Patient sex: F
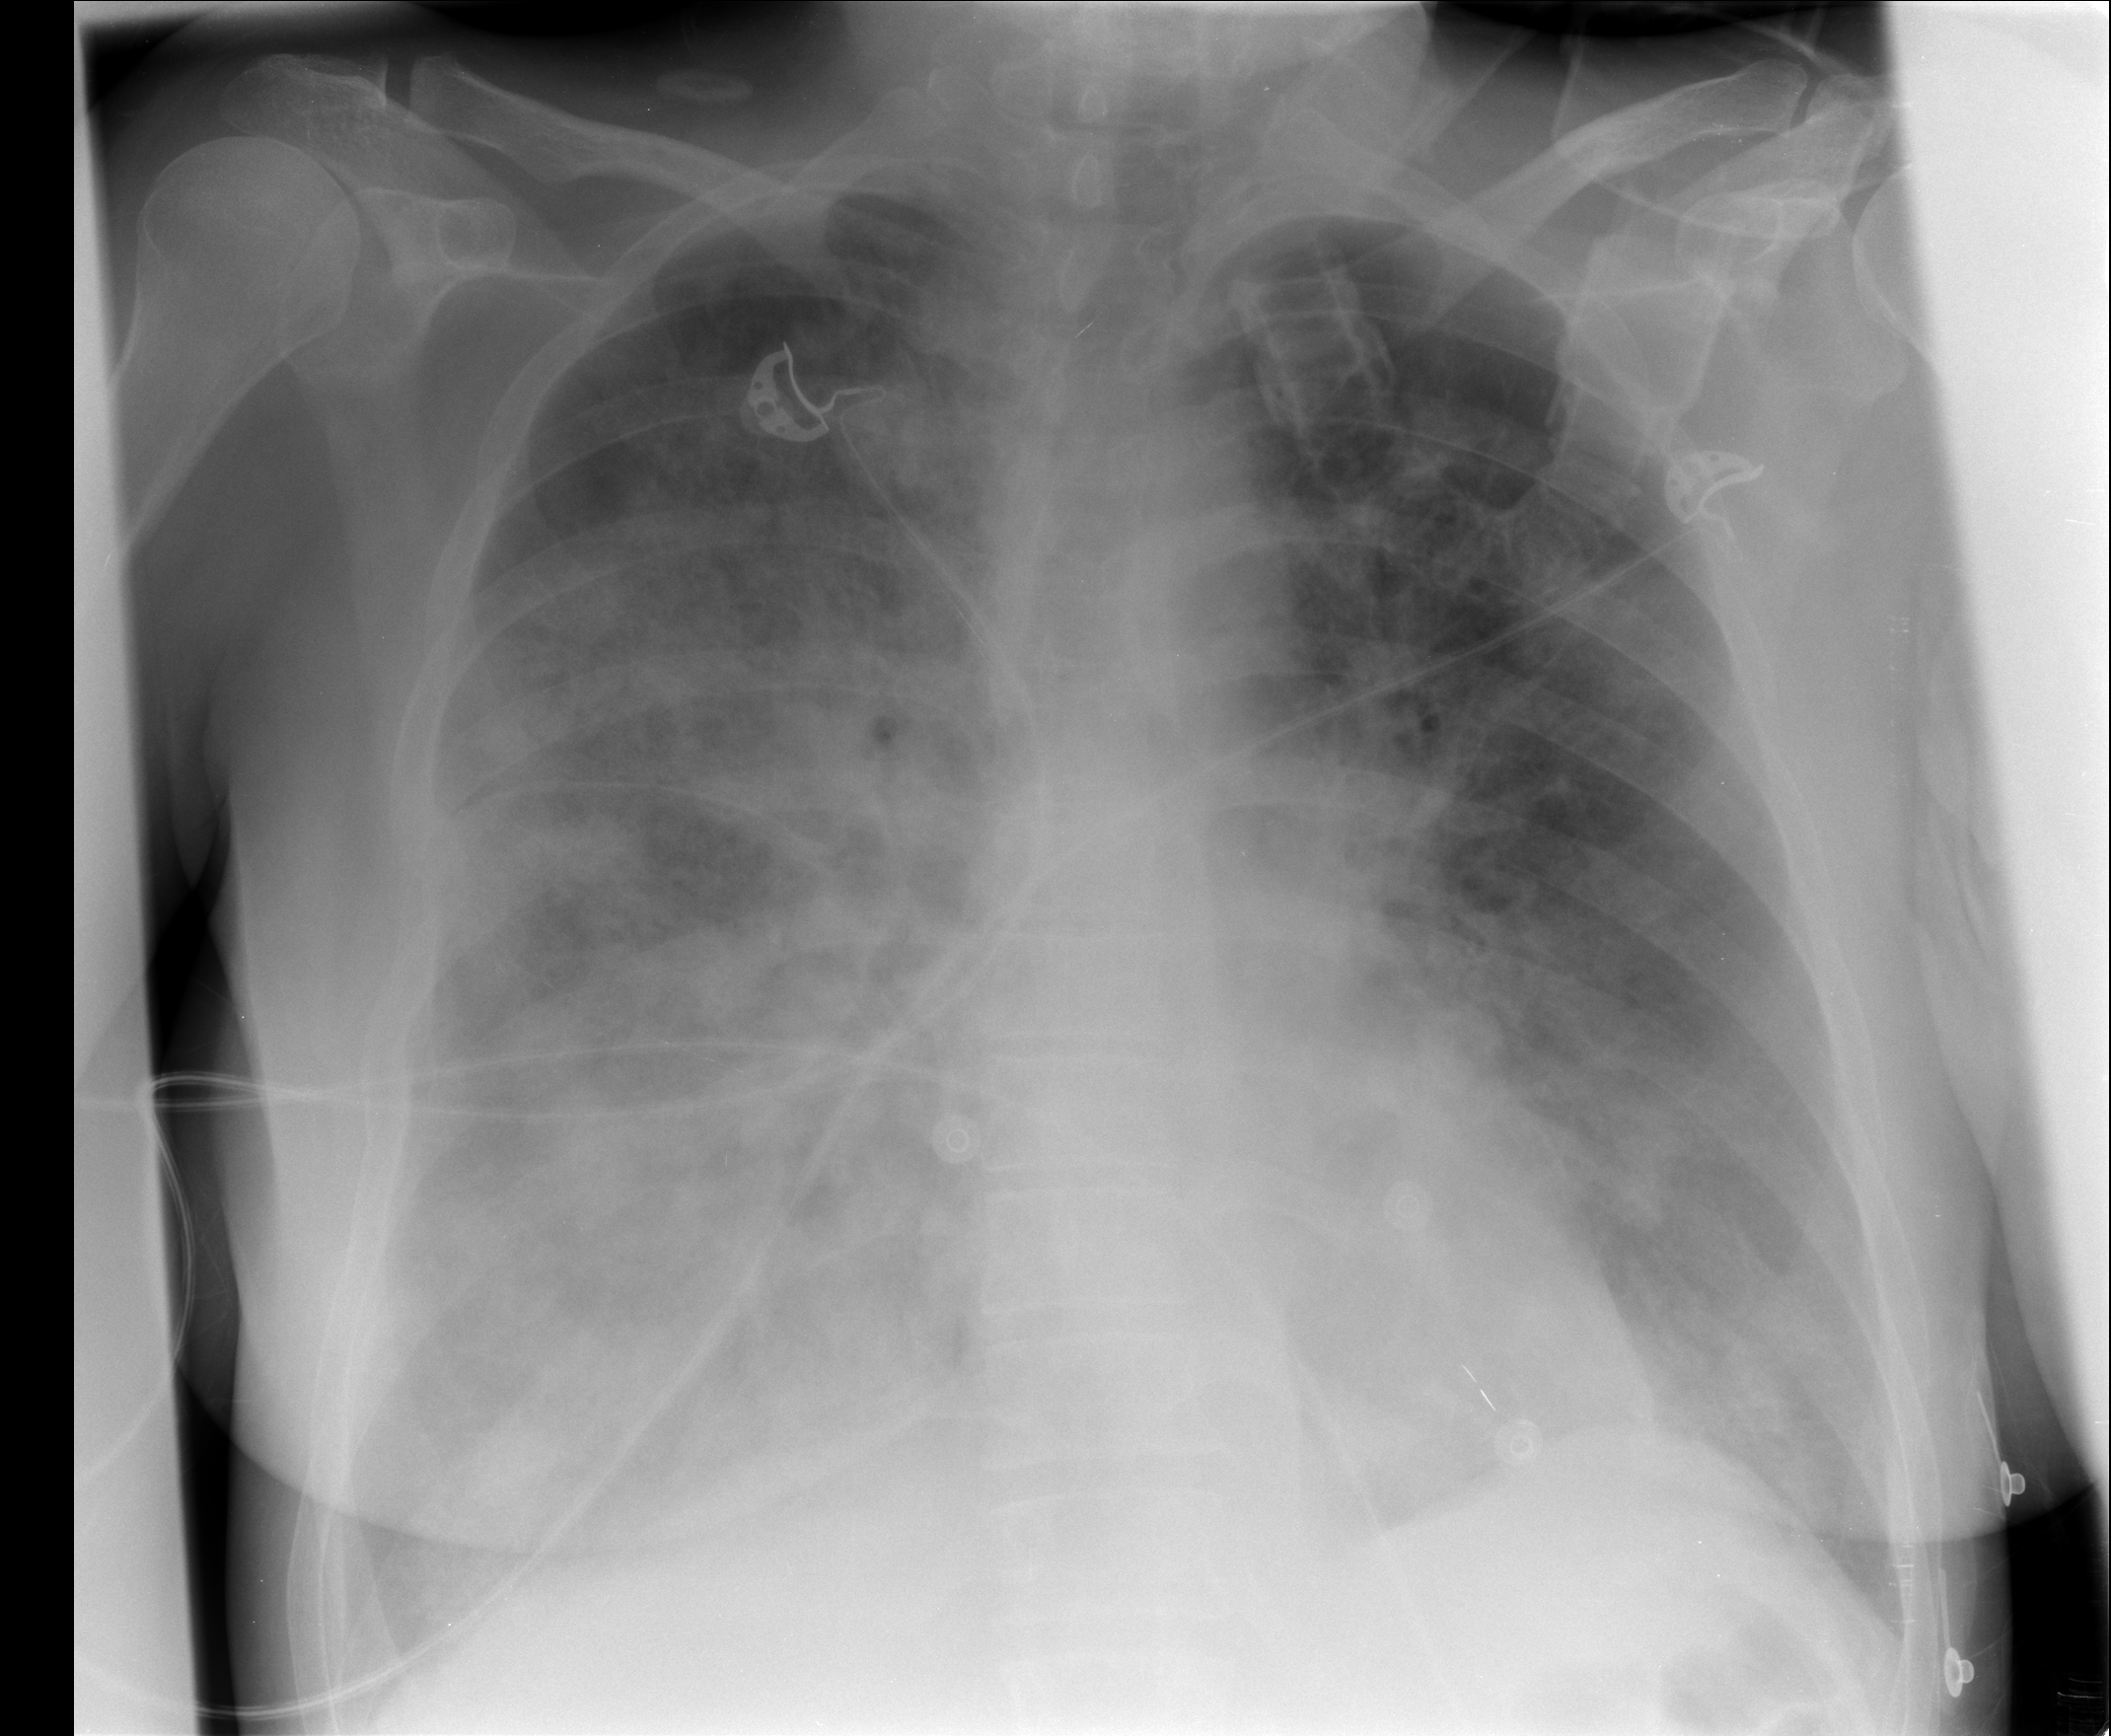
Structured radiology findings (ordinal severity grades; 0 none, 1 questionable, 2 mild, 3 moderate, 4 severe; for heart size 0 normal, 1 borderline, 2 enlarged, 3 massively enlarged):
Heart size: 0
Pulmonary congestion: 3
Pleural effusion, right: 0
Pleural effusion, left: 0
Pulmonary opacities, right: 4
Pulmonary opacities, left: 3
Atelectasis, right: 3
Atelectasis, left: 2